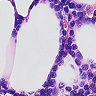
Metastatic tissue present: no